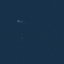
Label: SeaLake